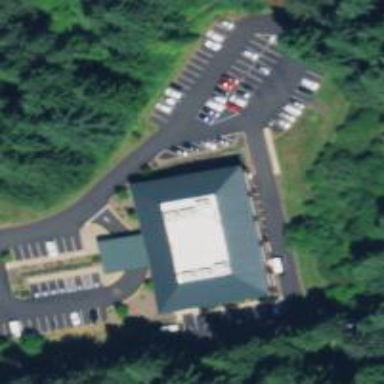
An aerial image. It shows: Healthcare clinic.